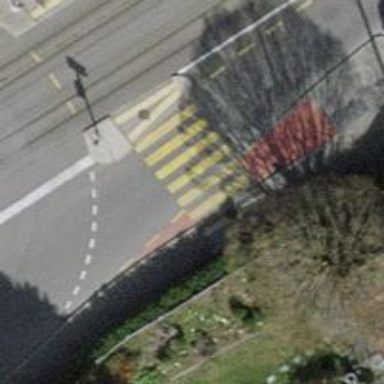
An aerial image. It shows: Uncontrolled zebra crossing on the road.